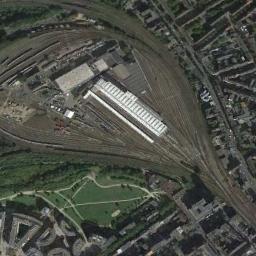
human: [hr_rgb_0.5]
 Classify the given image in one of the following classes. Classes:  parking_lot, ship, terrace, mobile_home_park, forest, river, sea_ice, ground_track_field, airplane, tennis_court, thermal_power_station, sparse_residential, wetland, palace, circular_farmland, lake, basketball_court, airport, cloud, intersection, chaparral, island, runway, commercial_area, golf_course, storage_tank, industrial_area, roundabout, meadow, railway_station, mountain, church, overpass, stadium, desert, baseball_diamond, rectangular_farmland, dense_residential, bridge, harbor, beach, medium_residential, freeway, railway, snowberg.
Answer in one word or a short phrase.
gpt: railway_station